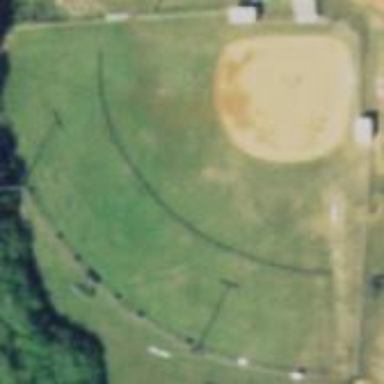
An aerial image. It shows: Softball pitch for leisure sports.